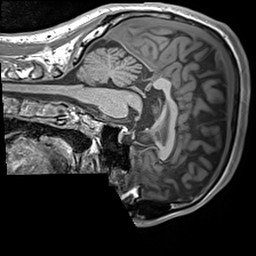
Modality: T1w
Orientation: sagittal
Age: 24
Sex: male
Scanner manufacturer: siemens
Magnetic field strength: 3 T
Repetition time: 1.6 s
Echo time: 0.00236 s